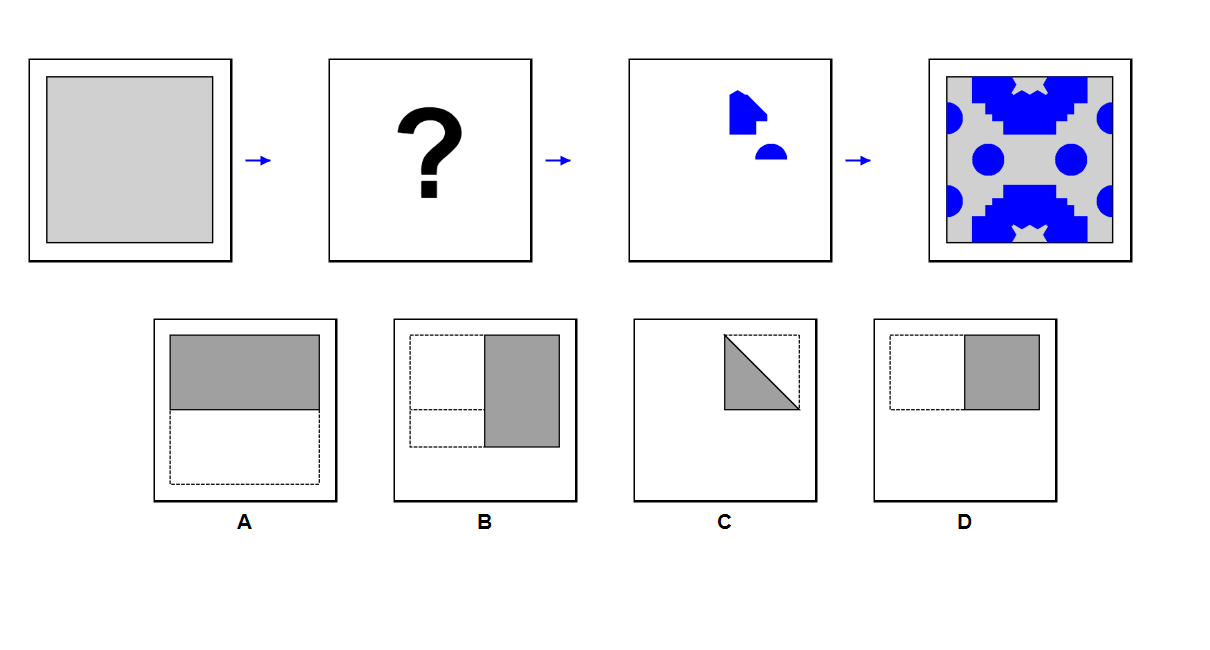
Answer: B